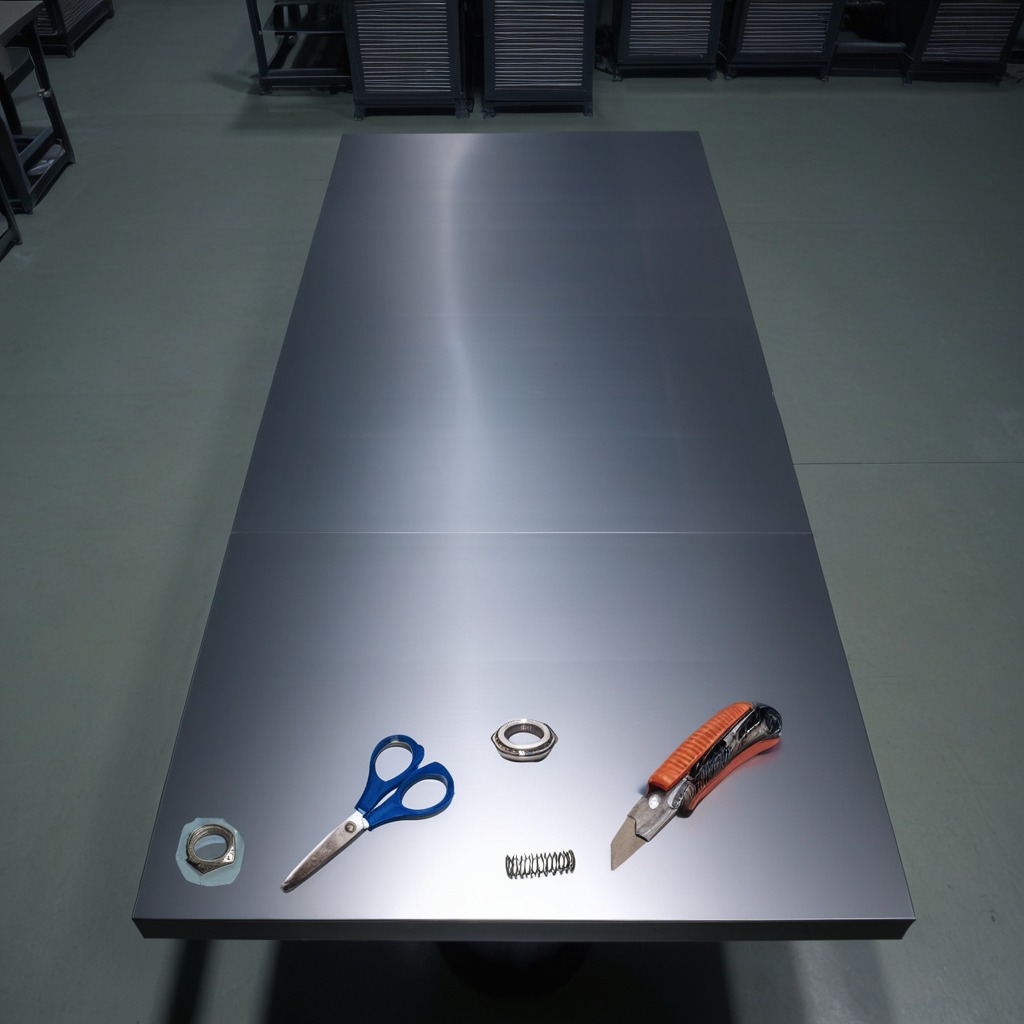
A metal ball bearing, a utility knife, a coiled metal spring, a metal nut, and a pair of scissors are lying on a clean empty table in a basement in the evening.